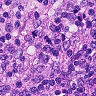
Metastatic tissue present: no